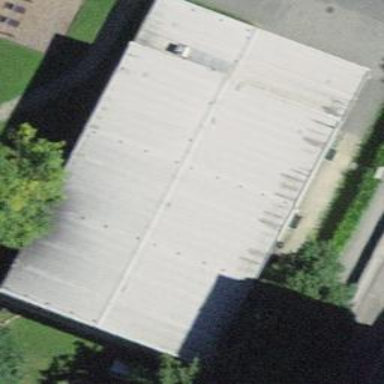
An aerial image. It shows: Kindergarten building.